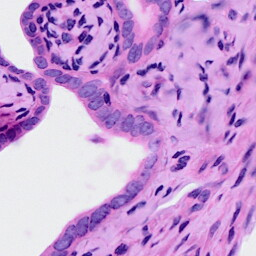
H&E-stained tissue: Ovarian